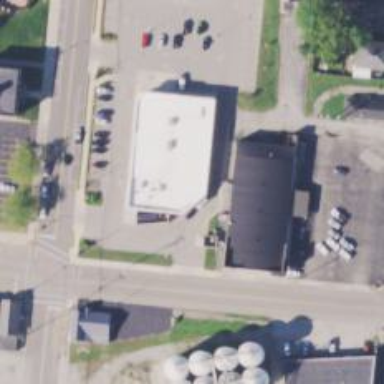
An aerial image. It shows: Pharmacy providing healthcare services.